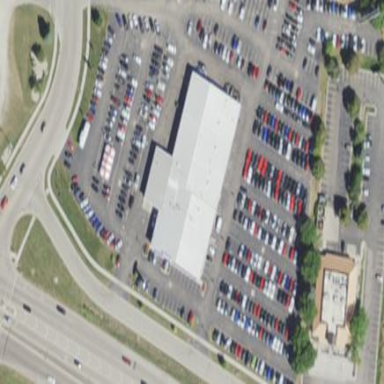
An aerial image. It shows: Building housing car shop.